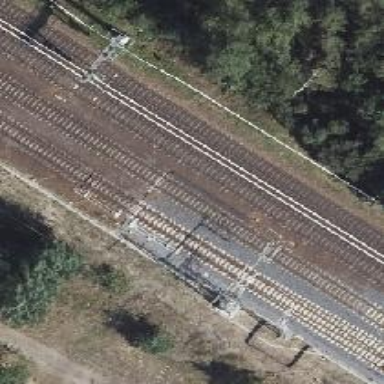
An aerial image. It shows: Electrified railway with contact line running along embankment.